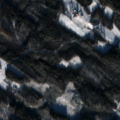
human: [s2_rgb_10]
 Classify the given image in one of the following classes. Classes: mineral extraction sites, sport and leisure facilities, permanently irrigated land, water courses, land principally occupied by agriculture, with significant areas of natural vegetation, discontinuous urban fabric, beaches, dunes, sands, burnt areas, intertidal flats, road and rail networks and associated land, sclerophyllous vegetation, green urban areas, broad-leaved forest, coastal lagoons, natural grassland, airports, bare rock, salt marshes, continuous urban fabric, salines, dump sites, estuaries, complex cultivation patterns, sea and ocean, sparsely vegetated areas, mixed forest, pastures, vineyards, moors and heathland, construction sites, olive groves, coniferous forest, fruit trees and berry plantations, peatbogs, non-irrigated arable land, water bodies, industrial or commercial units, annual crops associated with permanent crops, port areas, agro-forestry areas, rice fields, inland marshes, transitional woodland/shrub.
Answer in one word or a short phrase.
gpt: land principally occupied by agriculture, with significant areas of natural vegetation, mixed forest